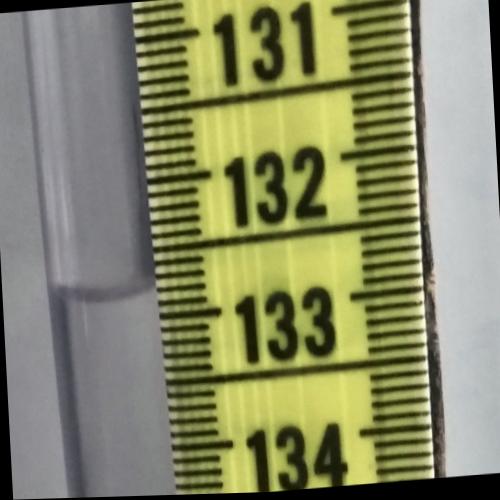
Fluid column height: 132.8 cm